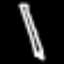
Label: pencil